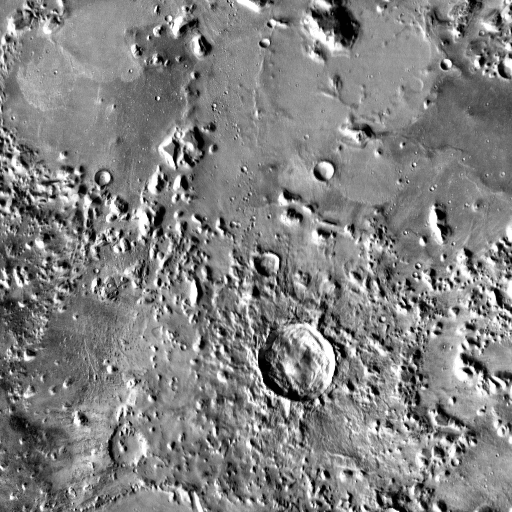
Crater classes present: Background, Other, Buried